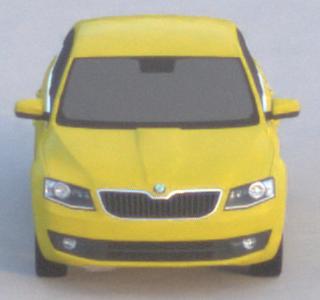
Make: Skoda
Model: Octavia 1.2 TSI
Detailed model: Octavia (III) Limousine
Model produced from: 2013/02
Model produced until: 2015/04
Doors: 5
Color: yellow
Road condition: dry road
Daytime: sunrise or sunset
Contrast: low contrast